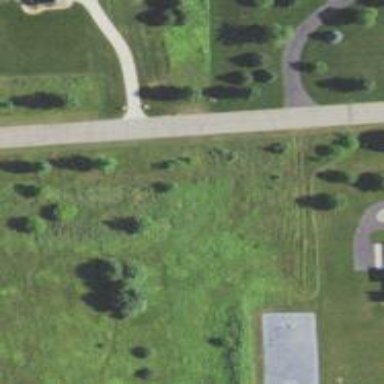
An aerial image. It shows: Driveway.